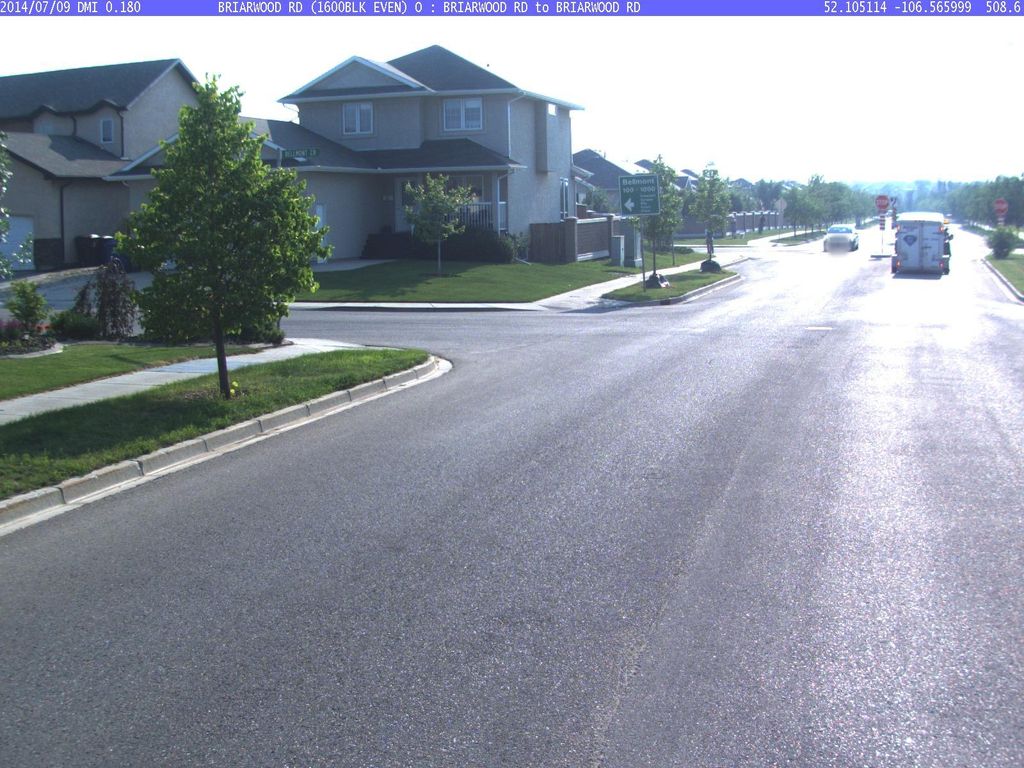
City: saskatoon